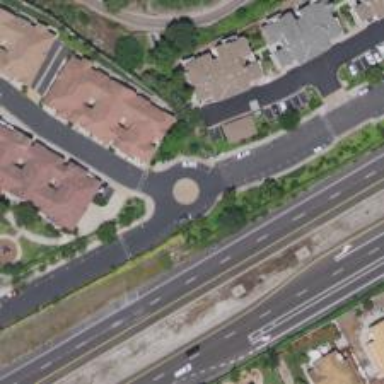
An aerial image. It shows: Mini roundabout on the road.